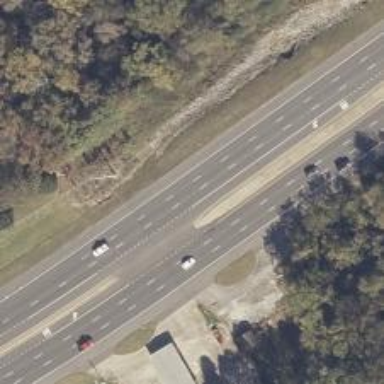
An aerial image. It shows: Asphalt trunk highway route.